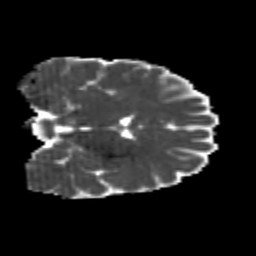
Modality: MD
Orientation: coronal
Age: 24
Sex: male
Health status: healthy
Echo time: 0.074 s